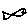
Label: fish